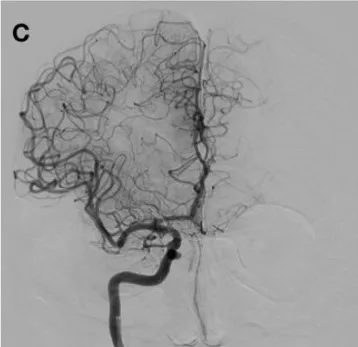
(C,D) Show DSA images after surgery.
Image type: radiology (ct)